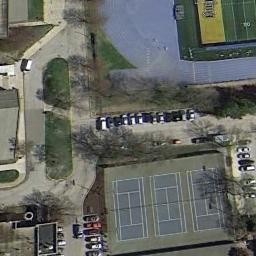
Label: tennis_court